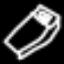
Label: bed